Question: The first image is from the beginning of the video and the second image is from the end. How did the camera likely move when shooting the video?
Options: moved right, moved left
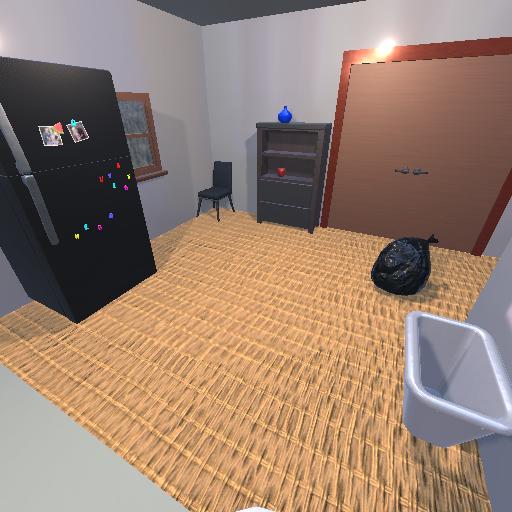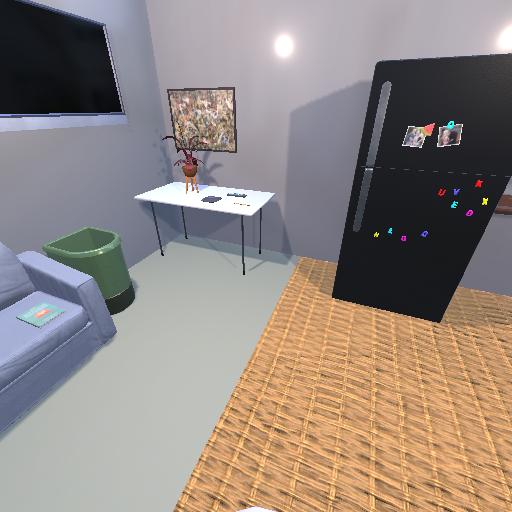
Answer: moved right